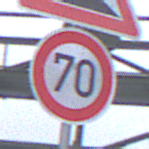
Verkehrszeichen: Geschwindigkeit70
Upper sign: Gefaelle10
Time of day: MorningAfternoon
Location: Outdoor (Suburban)
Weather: Overcast
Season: NotSpecified
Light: Natural